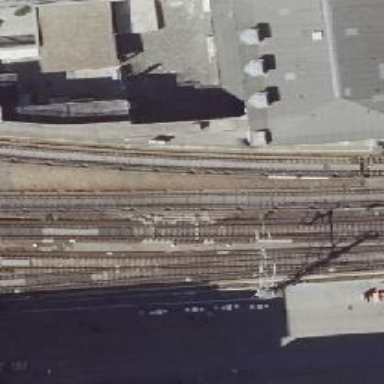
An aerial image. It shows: Viaduct railway bridge with electrified contact lines. The railway uses ballastless track technology.